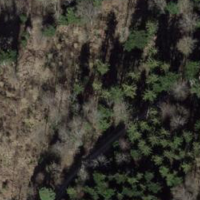
EUNIS habitat code: 41
Species observed at this site:
Tussilago farfara